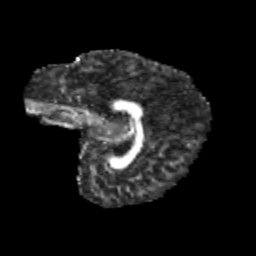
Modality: FA
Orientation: sagittal
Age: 14
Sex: female
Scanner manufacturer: siemens
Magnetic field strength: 3 T
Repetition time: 3.8 s
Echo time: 0.07 s